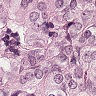
Metastatic tissue present: yes